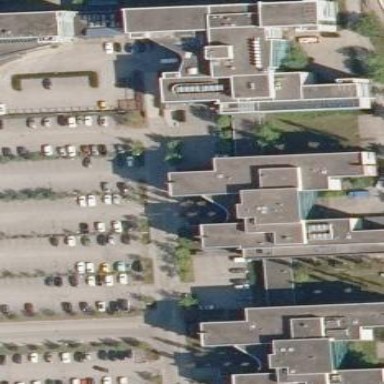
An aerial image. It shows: Flat-roofed commercial building.